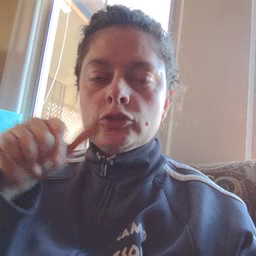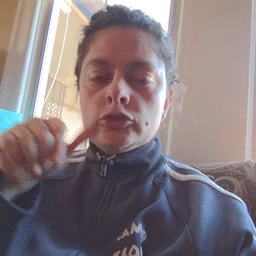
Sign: cloud